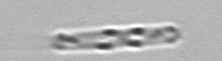
Label: Cerataulina_pelagica